Question: Recently I am coming across some strange tables and data.
I have a table that looks like the below image:
I would like to calculate the total hours worked and place in a new or alias column:
I would like to calculate the red header table to look like the blue table.
I am familiar with TSQL but never seen something like this and don't know where to start.

Thanks guys!
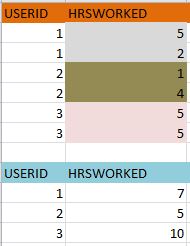
Answer: It seems like you just want to use 'SUM()':
'''
select userid,
sum(hrsworked) hrsworked
from yourtable
group by userid;
'''
The 'SUM()' function is an aggregate function that when used along with 'GROUP BY' will get you the total hours worked for each 'userId'